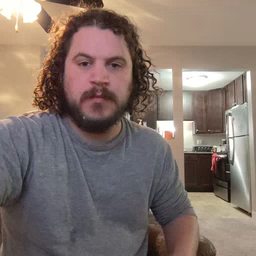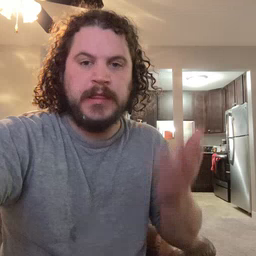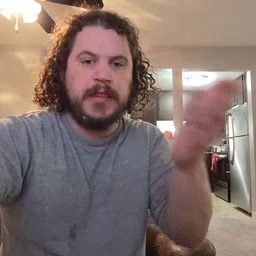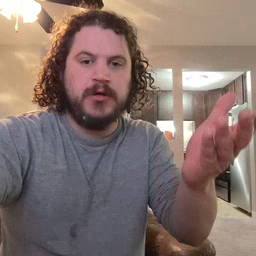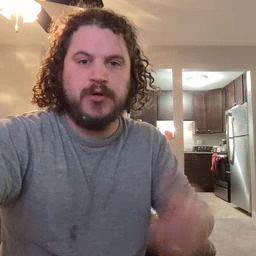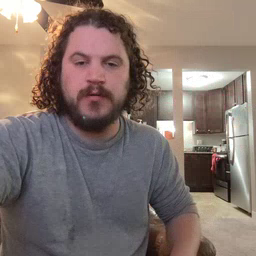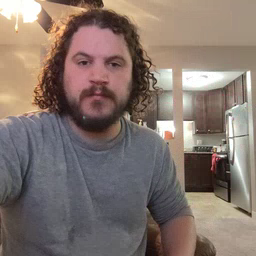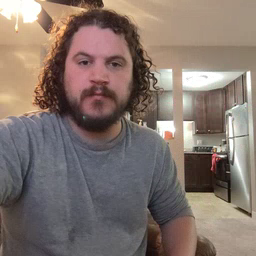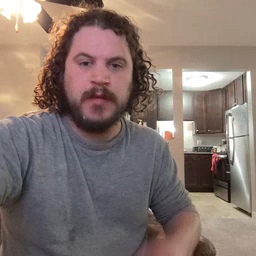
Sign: there